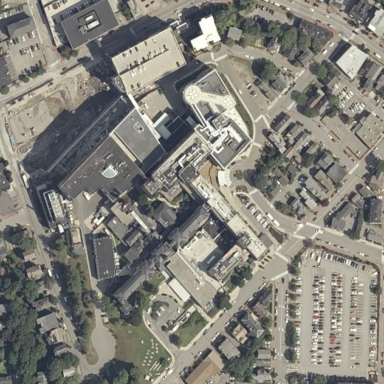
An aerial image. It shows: Healthcare facility identified as hospital.